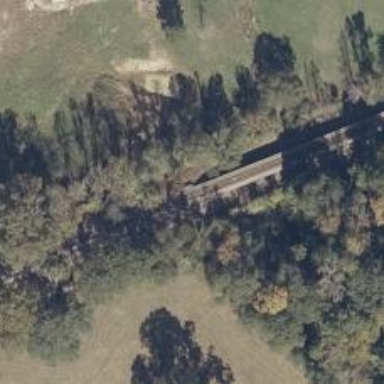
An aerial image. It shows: Railway bridge.